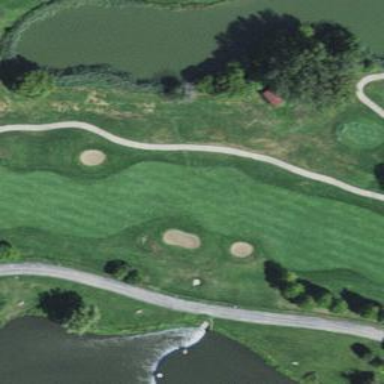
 part of golf course fairway. It is used for the sport of golf."